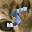
Label: 5